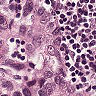
Metastatic tissue present: yes